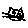
Label: cat